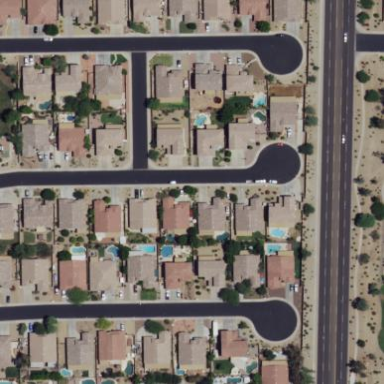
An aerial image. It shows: Residential area composed of single-family homes.